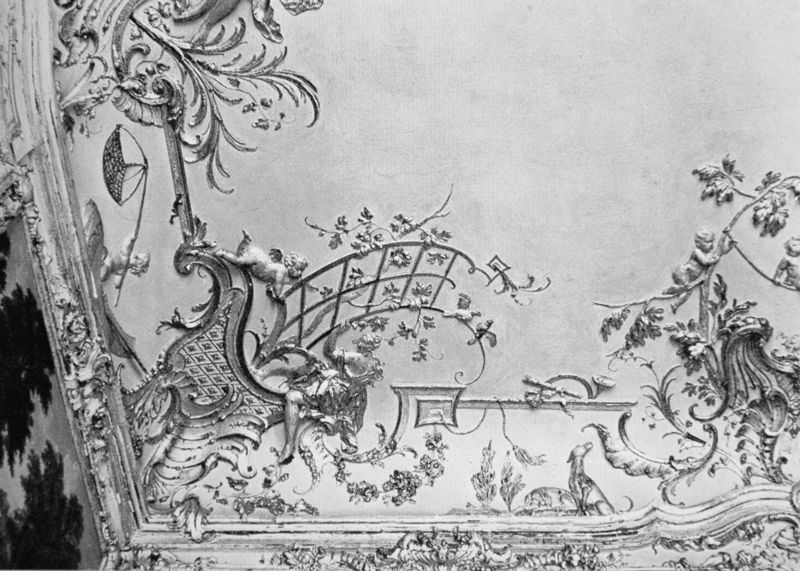
Titel: Amalienburg, Detail Stuckarbeiten Jagdzimmer(Südwestecke)
Künstler: Johann Baptist Zimmermann
Standort: München
Institution: Schloß Nymphenburg
Schlagwörter: blätter, flügel, laub, nackt, bäume, sitzen, frau, raum, schwarz, weiss, zimmer, ölbild, blüten, hund, schloss, tiere, ornament, wand, architektur, barock, rahmen, silber, bild, innenraum, spiegel, vögel, zweige, gitter, gold, decke, blatt, pflanzen, borte, rokoko, boot, kinder, engel, engelchen, garten, putte, putto, ranken, schiff, sommer, bilderrahmen, ecke, fläche, rand, bordüre, kartusche, dekor, floral, verzierung, stuck, foto, fotografie, kante, paradies, vergoldet, münchen, zweig, deko, schwarz weiß, bayreuth, angel, pfau, insekten, photo, gesims, voluten, zimmermann, weinlaub, volute, stange, voute, deck, prunk, reben, vegetabil, putten, putti, rundung, netz, jugendstile, arabesken, verzierungen, angeln, groteske, fischen, deckenmalerei, rocaille, gemäle, fischernetz, schos, sitezn, amalienburg, franken, spiegeldecke, roncaille, blumengitter, bute, butte, butten, fürstensaal, gartenzimmer, prunkraum, hohlkehle, schlösser- und seenverwaltung, staschull, flieen, nierade, gierlanden